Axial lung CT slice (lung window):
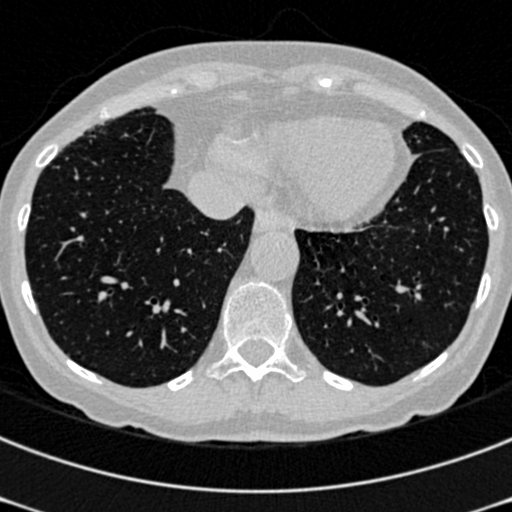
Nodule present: no